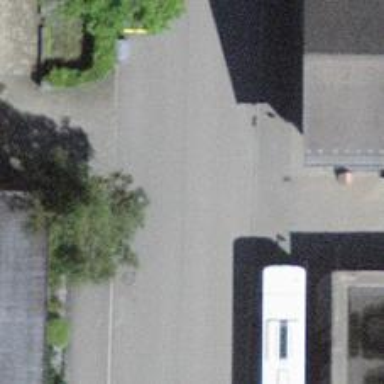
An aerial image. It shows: Public transport stop position.